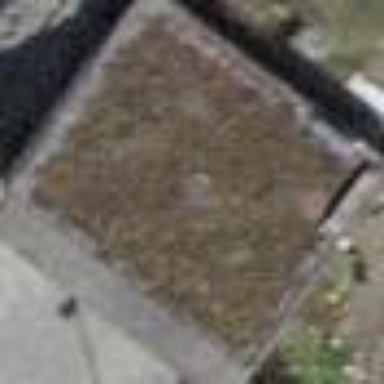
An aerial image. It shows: Garage.